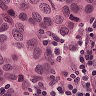
Metastatic tissue present: yes